Question: I'm trying to make a box display under one I currently have but for some reason it's not displaying below it.

As you can see the second box overlaps the big one, I need the little box to be under the box on the left.
Here is my CSS:
'''
.boxResources {
background-color: #d0e4fe;
display: inline;
float: left;
border-style: solid;
border-width: 1px;
border-bottom-width: 5px;
margin-left: auto;
margin-right: auto;
width: 20%;
padding-bottom: 16px;
}
.boxTroops {
background-color: #d0e4fe;
display: block;
float: left;
border-style: solid;
border-width: 1px;
border-bottom-width: 5px;
margin-left: auto;
margin-right: auto;
width: 20%;
padding-bottom: 16px;
}
'''
boxResources is the box on the left, and boxTroops is the little box that's overlapping.
Thanks for your help guys
I am displaying it with HTML like:
'''
<div class = 'boxResources'></div>
<div class = 'boxTroops'></div>
'''
<URL>
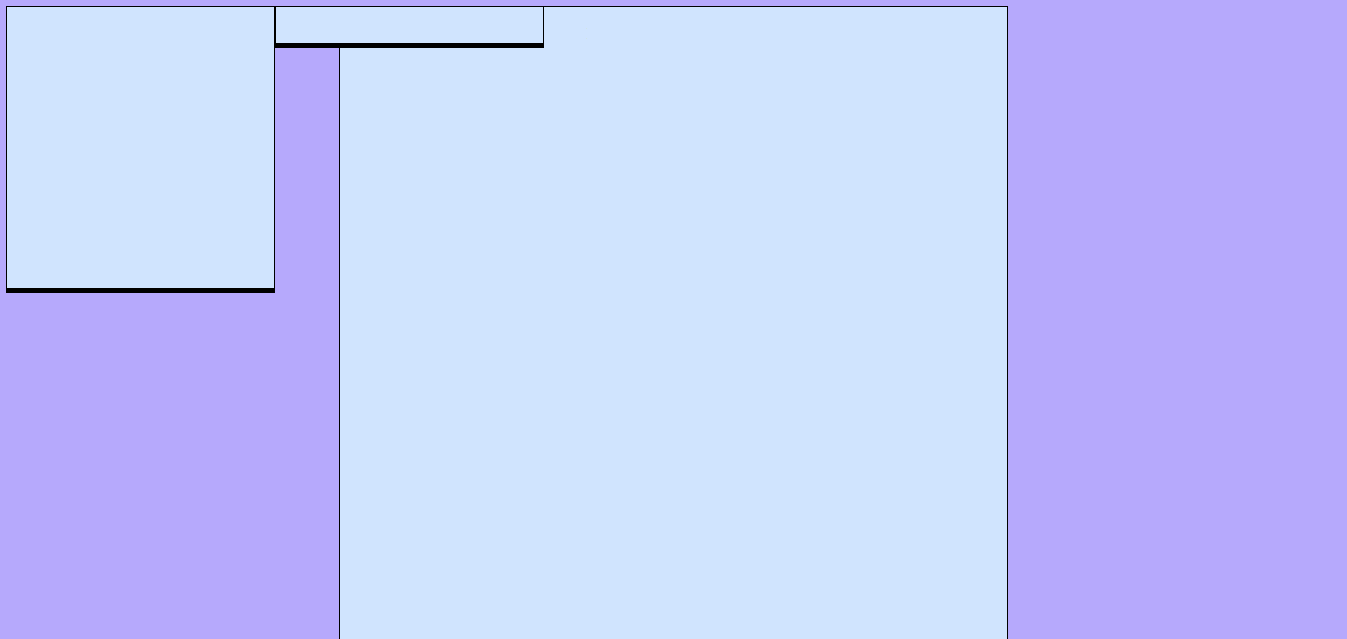
Answer: Just add:
'''
.boxTroops {
clear: left;
}
'''
<URL>